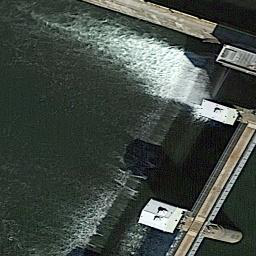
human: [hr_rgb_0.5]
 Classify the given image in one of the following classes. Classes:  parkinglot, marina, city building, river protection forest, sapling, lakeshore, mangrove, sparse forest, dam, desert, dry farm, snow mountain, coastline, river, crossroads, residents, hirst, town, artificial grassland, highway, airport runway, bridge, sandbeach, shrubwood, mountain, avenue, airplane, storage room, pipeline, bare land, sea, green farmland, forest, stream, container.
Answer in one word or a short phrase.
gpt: dam